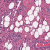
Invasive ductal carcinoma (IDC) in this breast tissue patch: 0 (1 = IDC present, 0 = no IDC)